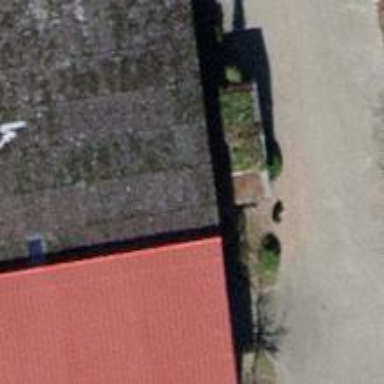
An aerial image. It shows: Farm shop.